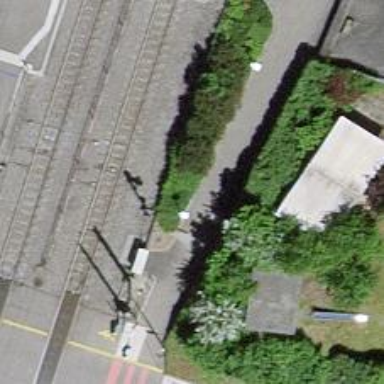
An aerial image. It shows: Double cycle barrier is in place.